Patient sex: M
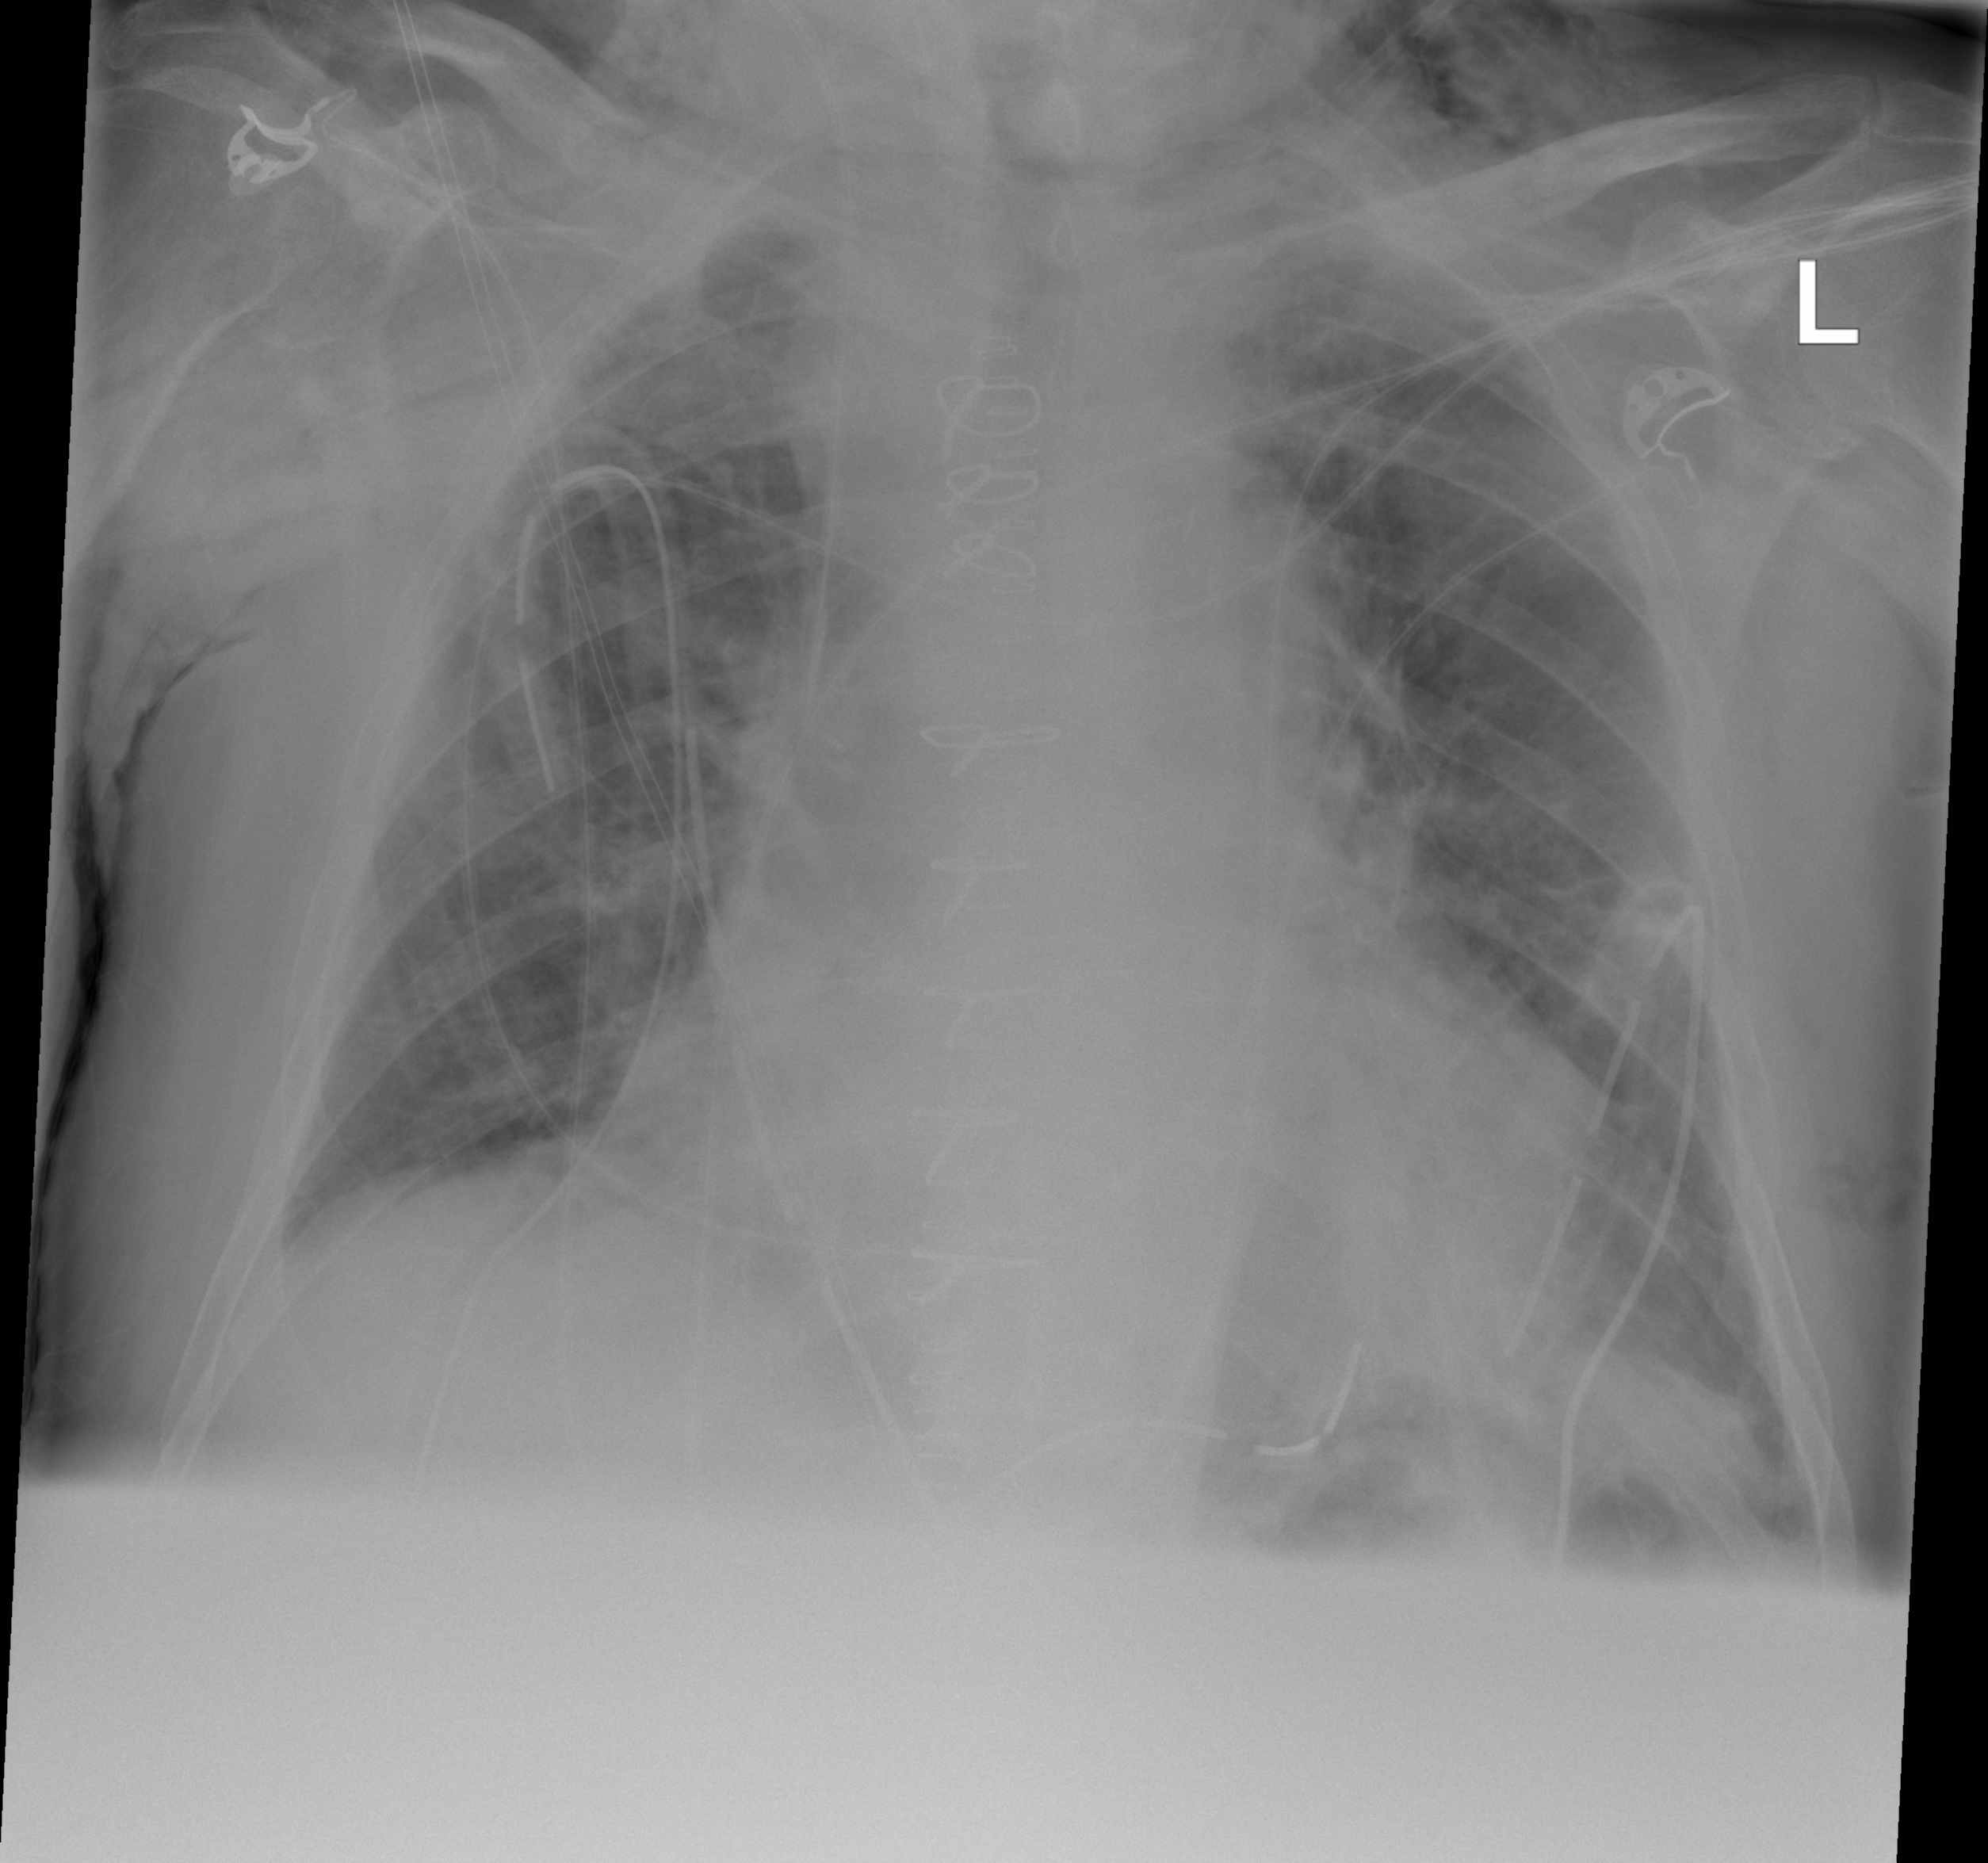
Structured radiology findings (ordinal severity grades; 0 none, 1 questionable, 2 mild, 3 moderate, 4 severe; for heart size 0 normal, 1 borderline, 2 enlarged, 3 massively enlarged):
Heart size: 2
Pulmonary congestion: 2
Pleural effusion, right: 2
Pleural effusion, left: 2
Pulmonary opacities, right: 2
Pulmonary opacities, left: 0
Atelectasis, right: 2
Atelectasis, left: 2